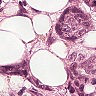
Metastatic tissue present: yes